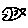
Label: fish